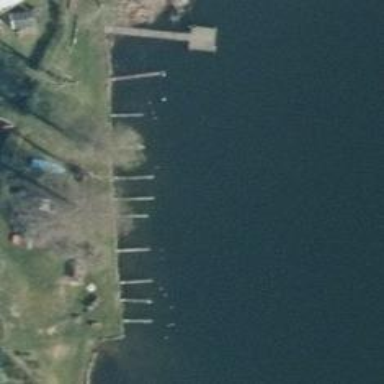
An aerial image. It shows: Man-made pier.